Interaction volume radius: 10 \u00c5
Interaction volume height: 10 \u00c5
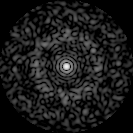
Disorder parameter: 0.8474